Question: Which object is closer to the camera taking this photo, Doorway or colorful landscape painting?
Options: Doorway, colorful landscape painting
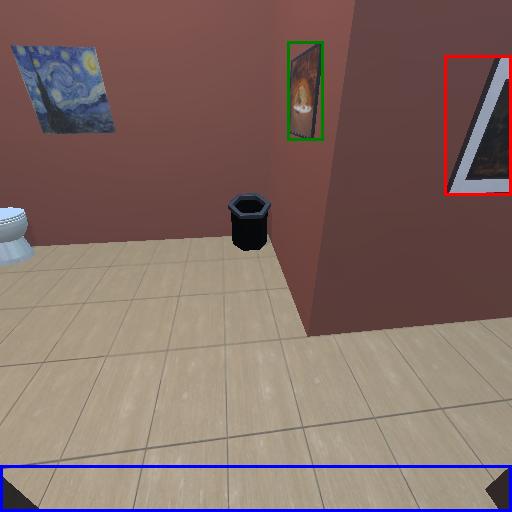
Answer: Doorway